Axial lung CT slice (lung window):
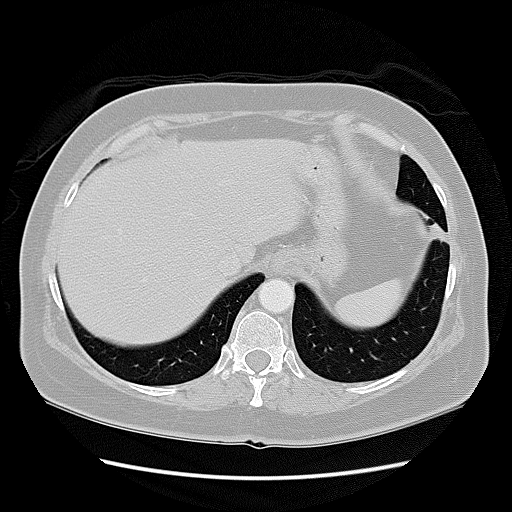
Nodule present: yes
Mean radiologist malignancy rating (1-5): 4.25